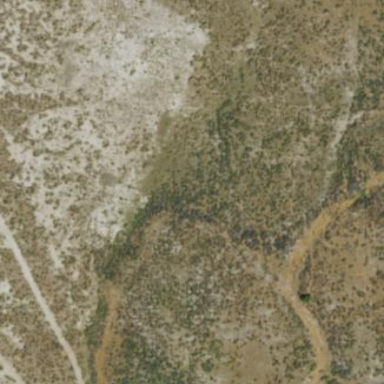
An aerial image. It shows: Area covered in scrub vegetation.